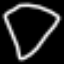
Label: diamond